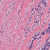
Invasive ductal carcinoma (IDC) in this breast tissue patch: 1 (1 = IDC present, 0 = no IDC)